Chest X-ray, PA view. Patient: 17 years old, sex M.
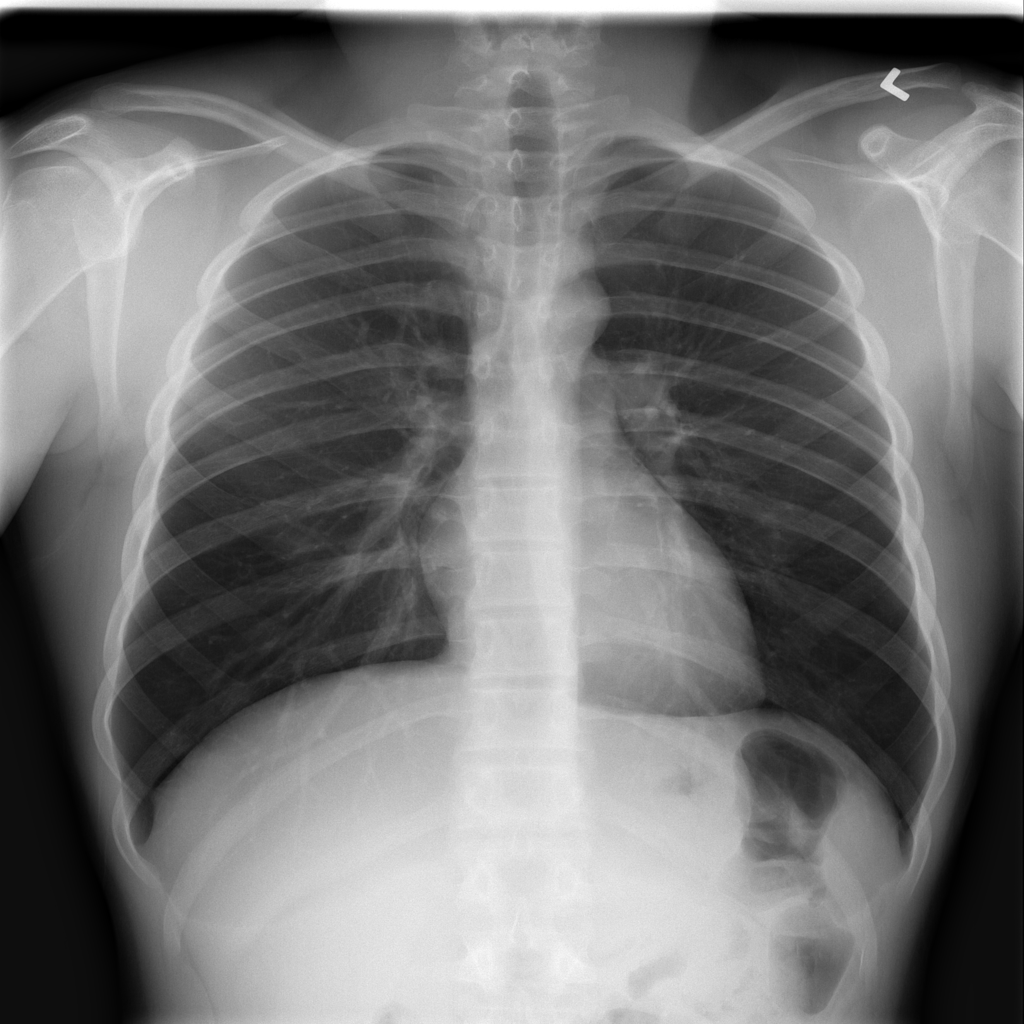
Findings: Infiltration